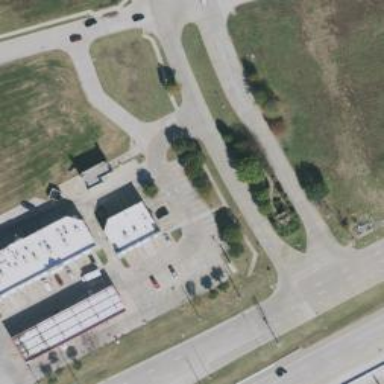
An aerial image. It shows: Tertiary road with separate sidewalk.